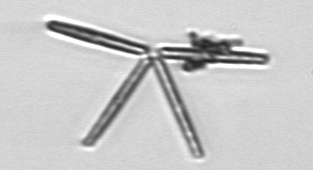
Label: Thalassionema